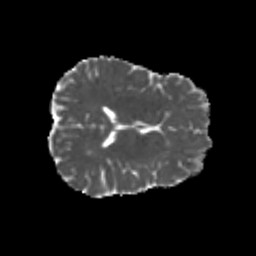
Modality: MD
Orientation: axial
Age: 26
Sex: female
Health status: healthy
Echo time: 0.074 s